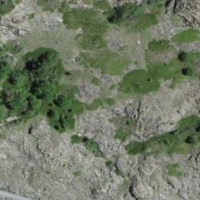
EUNIS habitat code: 45
Species observed at this site:
Amata phegea